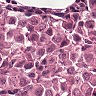
Metastatic tissue present: yes